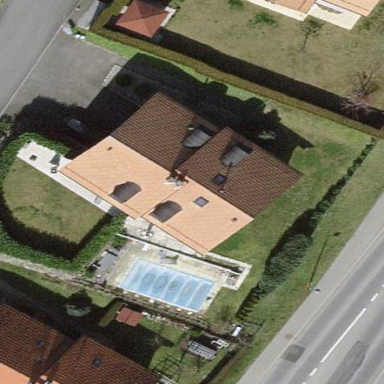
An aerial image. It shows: Simple house.